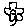
Label: flower